Question: I'm using 'MediaCodec' to decode h264 packets that were encoded with ffmpeg. When I decode with ffmpeg, the frames display fine. However, when I decode with the 'MediaCodec' hardware decoder I sometimes get black bars that show up in the middle of the frame. This only happens if the encoding bitrate is set high enough (say upwards of <PHONE>) so that any given 'AVPacket' size becomes above 95000 or so. It seems like 'MediaCodec' (or the underlying decoder) is truncating the frames. Unfortunately, I need the quality so the bitrate can't be turned down. I've verified that the frames aren't being truncated elsewhere, and I've tried setting 'MediaFormat.KEY_MAX_INPUT_SIZE' to something higher.
Has anyone ran into this issue or know of a way I can work around it?
I've attached an image of random pixels that I rendered in OpenGL and then decoded on my Galaxy S4.

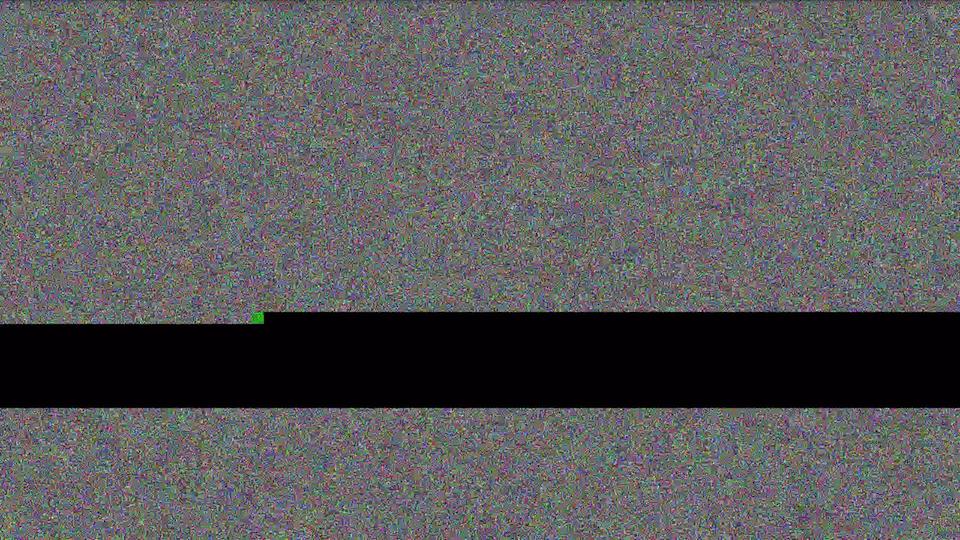
Answer: I figured out what the issue was. I had to increase an incoming socket buffer in order to receive all the packet data. Since I was using a Live 555 RTSP client, I used the 'increaseReceiveBufferTo()' function to do so.